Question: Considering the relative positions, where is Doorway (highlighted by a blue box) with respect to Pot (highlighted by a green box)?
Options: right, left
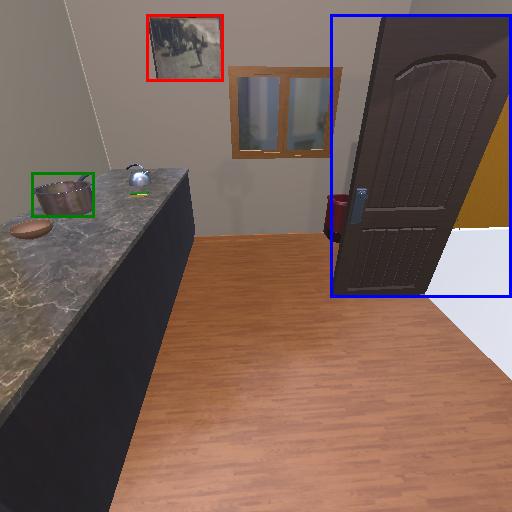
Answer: right